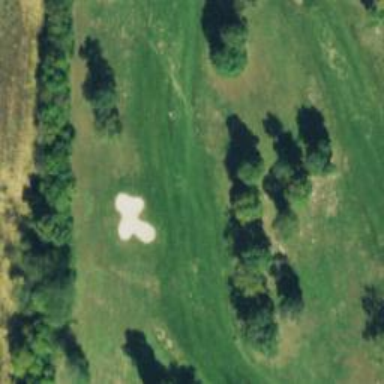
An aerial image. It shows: Golf hole.